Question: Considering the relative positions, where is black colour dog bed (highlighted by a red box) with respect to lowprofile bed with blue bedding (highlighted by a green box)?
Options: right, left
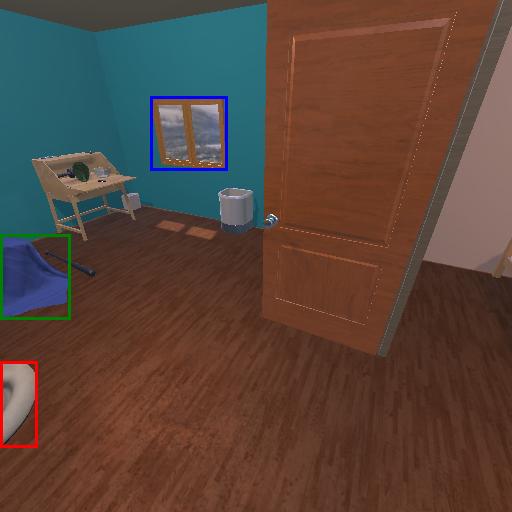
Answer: right